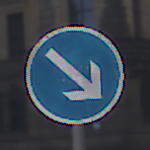
Verkehrszeichen: VorgeschriebeneVorbeifahrtRechts
Umgebung: Outdoor, Urban
Tageszeit: MorningAfternoon
Wetter: PartlyCloudy
Licht: Natural
Jahreszeit: NotSpecified
Kontrast: LowContrast